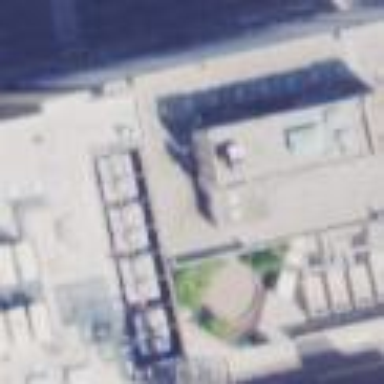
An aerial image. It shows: Building.